Question: I'm stuck with my CSS.
Over the last few days, I've been learning about CSS Selectors and felt I was making progress. Now, I can't get past 1 issue but, I don't understand what is the causing the issue.
<URL>
'''
<aside>
<section>
<article>
<h1>Campaign Details</h1>
<div class="table">
<p><span>Campaign </span><span>This</span></p>
<p><span>Campaign </span><span>That</span></p>
<p><span>Campaign </span><span>Created on 03/09/2014</span></p>
<p><span>Campaign </span><span>03/09/2014 11:57:41</span></p>
<p><span>Campaign </span><span>03/09/2014 11:59:52</span></p>
<p><span>Number</span><span>1</span></p>
</div>
</article>
'''
CSS
'''
aside section article {
width:350px;
float:left;
}
aside section :last-child{
margin-left:10px;
}
aside section article:after {
clear:both;
display:table;
content: '';
}
.table {
margin:20px;
padding:10px;
border:solid 1px #ccc;
background:white;
overflow:auto;
}
.table p {
clear:both;
margin:0px;
padding:5px;
overflow:auto;
}
.table p:nth-child(1n) {
background: #EBEBEB;
}
.table p:nth-child(2n) {
background: #fff;
}
.table p span:nth-child(1n) {
font-weight:bold;
}
.table p span:nth-child(2n) {
width:150px;
float:right;
font-weight:normal;
}
'''
As you can see from this screen

As you can see, I have additional padding but, I don't see where this padding comes from.
Regardless of the number of '<p>' tags (in the same format), the last entry has the issue. I was thinking about using a CSS selector to work out the 'last-child' but this felt hacky.
Is it possible to fix this?
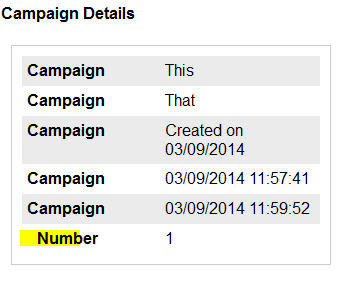
Answer: '''
aside section :last-child {
'''
Is causing the margin:
'''
margin-left: 10px;
'''
That's why it has the extra 10px boost on the last item.